Question: I am having some problems with my DIV, it wont display over a a DIV that has a web user control in it. Below you can find my css. I believe I have done everything right and am hoping that someone can maybe see an error that I have made and help me out. If you need any other code let me know. I also wonder if its just IE rendering it wrong? Thanks for looking.

The Popup CSS:
'''
{
background: #ececec;
position:absolute;
top: 236px;
left: 201px;
height: auto;
width: 280px;
border: solid 1px gray;
z-index: 50;
text-align:left;
padding-left: 5px;
padding-top: 5px;
padding-bottom: 15px;
font-size: 8pt;
}
'''
The Activity DIV (same the div above just changed position)
'''
{
border: solid 2px #A9C5EB;
position: absolute;
top: 353px;
left: 290px;
width: 710px;
height: 227px;
font-size: small;
overflow: scroll;
overflow-x: hidden;
background-color: #F8FBFE;
z-index: 2;
}
'''
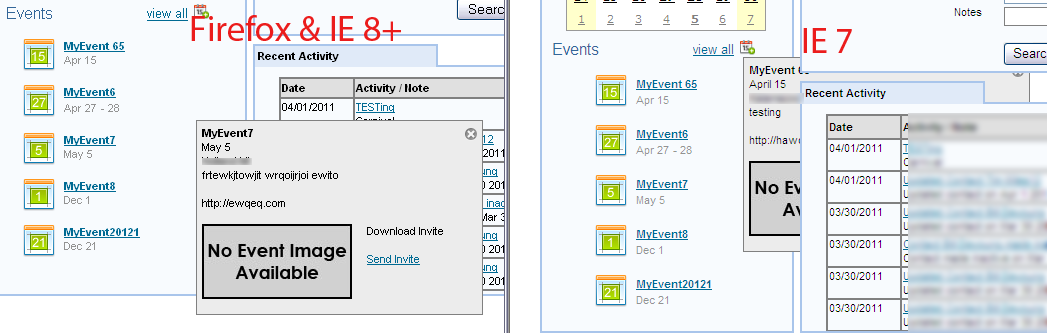
Answer: To know the HTML is essential to fix your problem.
What is the html that contains your popup? Is it relative to the body tag or some other element? Is the containing element 'position: relative;'?
Try setting the containing element's z-index and position:
'''
#my-container {
position: relative;
z-index: 1;
}
'''
See <URL> about absolute positioning.
On a side note, check out <URL> which fixes many IE browser issues, including - AFAIK - this bug.